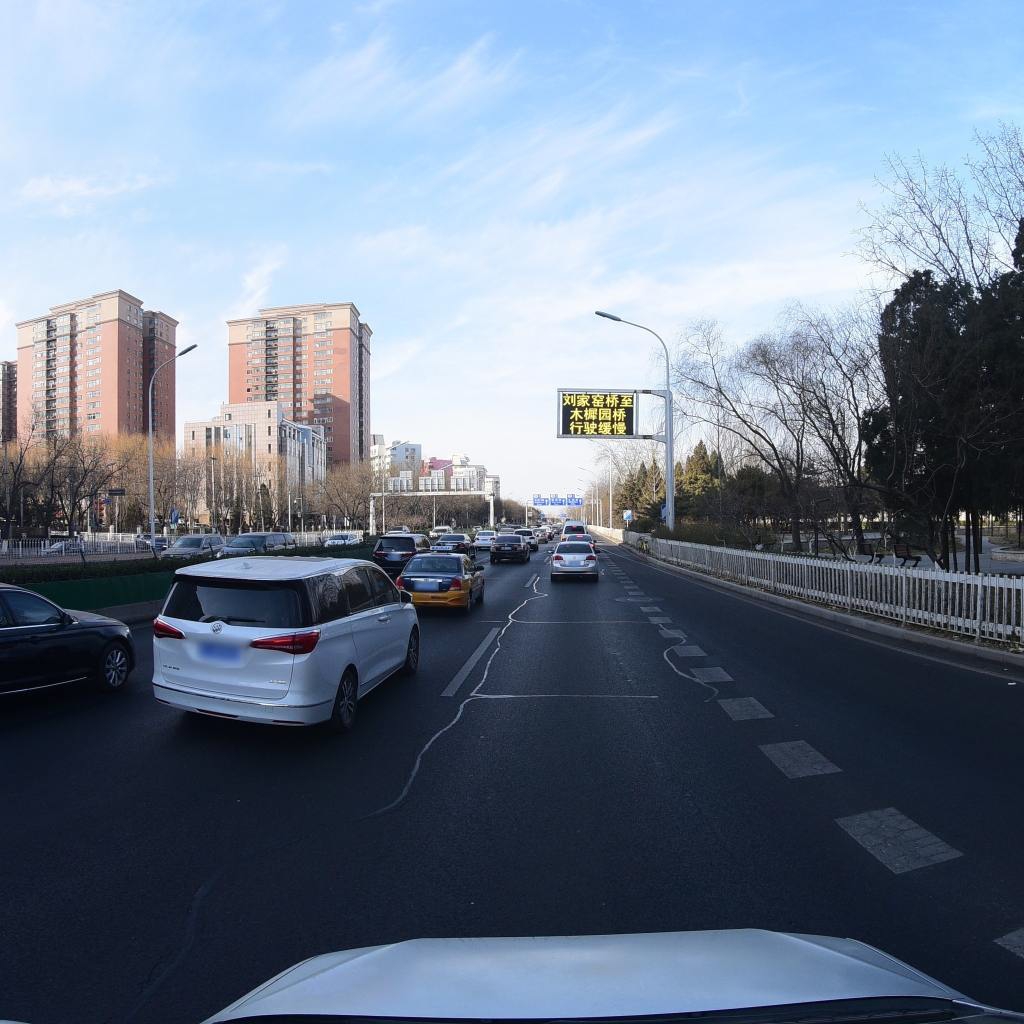
Region: Fengtai
Road damage annotations: longitudinal patch, longitudinal patch, transverse patch, transverse patch, longitudinal patch